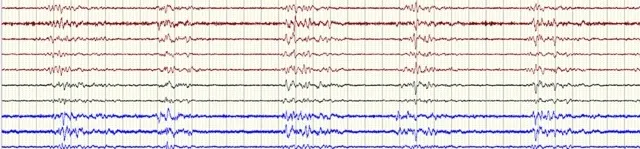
Burst suppression pattern upon presentation to the Emergency department.
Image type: electrography (eeg)